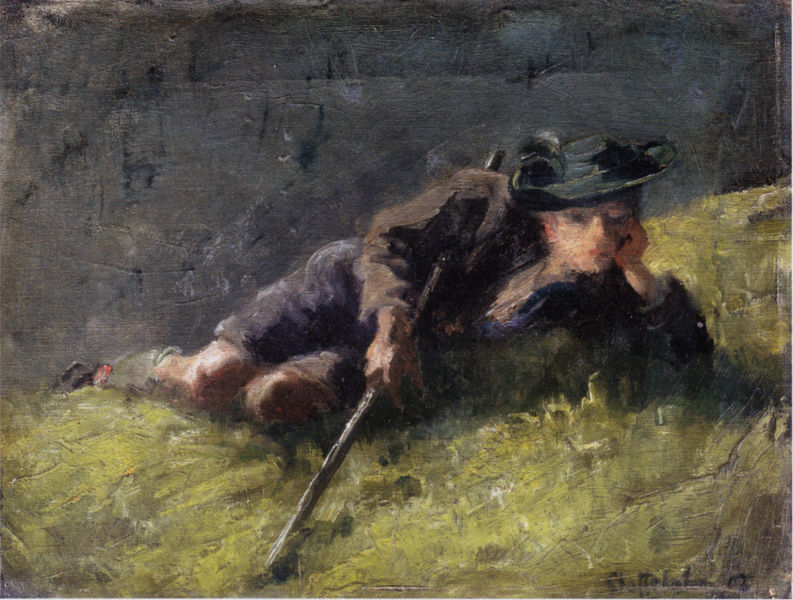
Titel: Hütebub
Künstler: Franz Marc
Standort: München
Institution: Städtische Galerie im Lenbachhaus
Schlagwörter: berg, blau, dunkel, feder, gemälde, hand, kopf, mann, schatten, gelb, grün, braun, bunt, flou, frau, grau, hut, impressionisme, licht, mund, nase, ohr, pastell, schwarz, stützen, blick, gras, rasen, rot, wiese, malerei, hose, jacke, jung, arm, augen, gesicht, halten, inkarnat, portrait, porträt, signatur, öl, gräser, hügel, natur, weide, land, auge, realismus, kind, kinn, lippen, rosa, schulter, genre, stock, bein, ruhe, liegen, ruhen, schlafen, schuhe, stab, studie, berge, gebirge, halm, alm, pause, rast, ölgemälde, monet, brun, face, glanz, gris, homme, jaune, manteau, marron, vert, melancholie, melancholisch, junge, warten, knie, liegend, krempe, unscharf, strümpfe, knabe, bub, alpen, kniee, noir, canne, chapeau, waffe, jagd, franz, tracht, jüngling, verschwommen, jäger, gut, gewehr, wanderer, leder, abstützen, aufgestützt, müde, lauer, sombre, flinte, grashalm, femme, lederhose, lumière, ombre, gelbgrün, hirte, ausruhen, arbre, soleil, ciel, nature, paysage, peinture, herbes, main, hirtenjunge, bergwiese, chasse, gamsbart, nuit, paysan, joppe, allemand, lederhosen, bleu, montagne, bursche, campagne, attention, enfant, repos, signature, solitude, esquisse, lage, verzerrt, franz marc, marc, huile, manet, touche, lauern, trachtenhut, liegender, stutzen, förster, foin, mur, accoude, affut, attente, ausruhend, baton, berger, bermuda, bildnis diagonale, champetre, chasseur, couche, coude, demi-teintes, ennui, floute, fusil, garcon, guet, herbe, impressionnisme, jeune, naturalisme, paille, plume, prairie, promeneur, repo, repose, r^ve, short, violet, frühwerk, visage, seul, tableau, kurze, kurze hose, bras, genoux, jambes, moderne, veste, langweilen, chaussettes, sol, culotte, pré, figuratif, pensif, couteau, allongé, signe, hütejunge, 19. jahrhundert, hüterbub, gras berge, modern, 1863, aufstuetzen, menton, xixe siècle, loaferl, chaussette, genou, grange, cahpean, jambs, chort, bæton